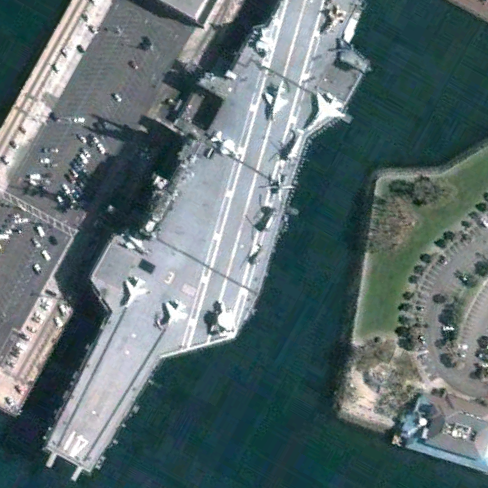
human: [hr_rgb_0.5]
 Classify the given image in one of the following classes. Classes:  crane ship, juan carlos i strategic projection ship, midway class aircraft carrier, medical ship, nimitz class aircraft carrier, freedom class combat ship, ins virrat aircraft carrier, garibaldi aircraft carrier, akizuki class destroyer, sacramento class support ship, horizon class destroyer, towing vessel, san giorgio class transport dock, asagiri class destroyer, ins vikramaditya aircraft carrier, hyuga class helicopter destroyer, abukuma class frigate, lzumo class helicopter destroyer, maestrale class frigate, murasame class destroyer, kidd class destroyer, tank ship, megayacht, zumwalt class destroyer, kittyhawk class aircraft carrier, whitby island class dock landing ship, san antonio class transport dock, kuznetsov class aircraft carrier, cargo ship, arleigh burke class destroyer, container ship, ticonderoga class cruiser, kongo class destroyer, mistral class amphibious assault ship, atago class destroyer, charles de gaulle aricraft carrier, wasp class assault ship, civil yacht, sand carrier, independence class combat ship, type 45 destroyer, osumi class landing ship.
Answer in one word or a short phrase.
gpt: Midway class aircraft carrier